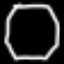
Label: octagon